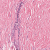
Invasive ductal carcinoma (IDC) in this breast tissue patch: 0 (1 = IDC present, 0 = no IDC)